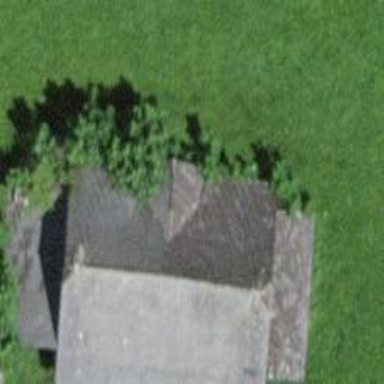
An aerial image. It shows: Barn.